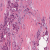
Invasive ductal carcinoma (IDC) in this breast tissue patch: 1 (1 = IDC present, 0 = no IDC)